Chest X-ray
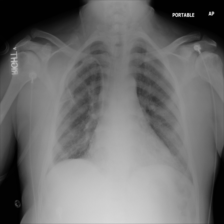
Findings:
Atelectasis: negative
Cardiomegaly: negative
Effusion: negative
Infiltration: negative
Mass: negative
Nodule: negative
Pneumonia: negative
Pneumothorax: negative
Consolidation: negative
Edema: negative
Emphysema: negative
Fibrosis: negative
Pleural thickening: negative
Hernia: negative